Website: home-depot
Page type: customer-info-address
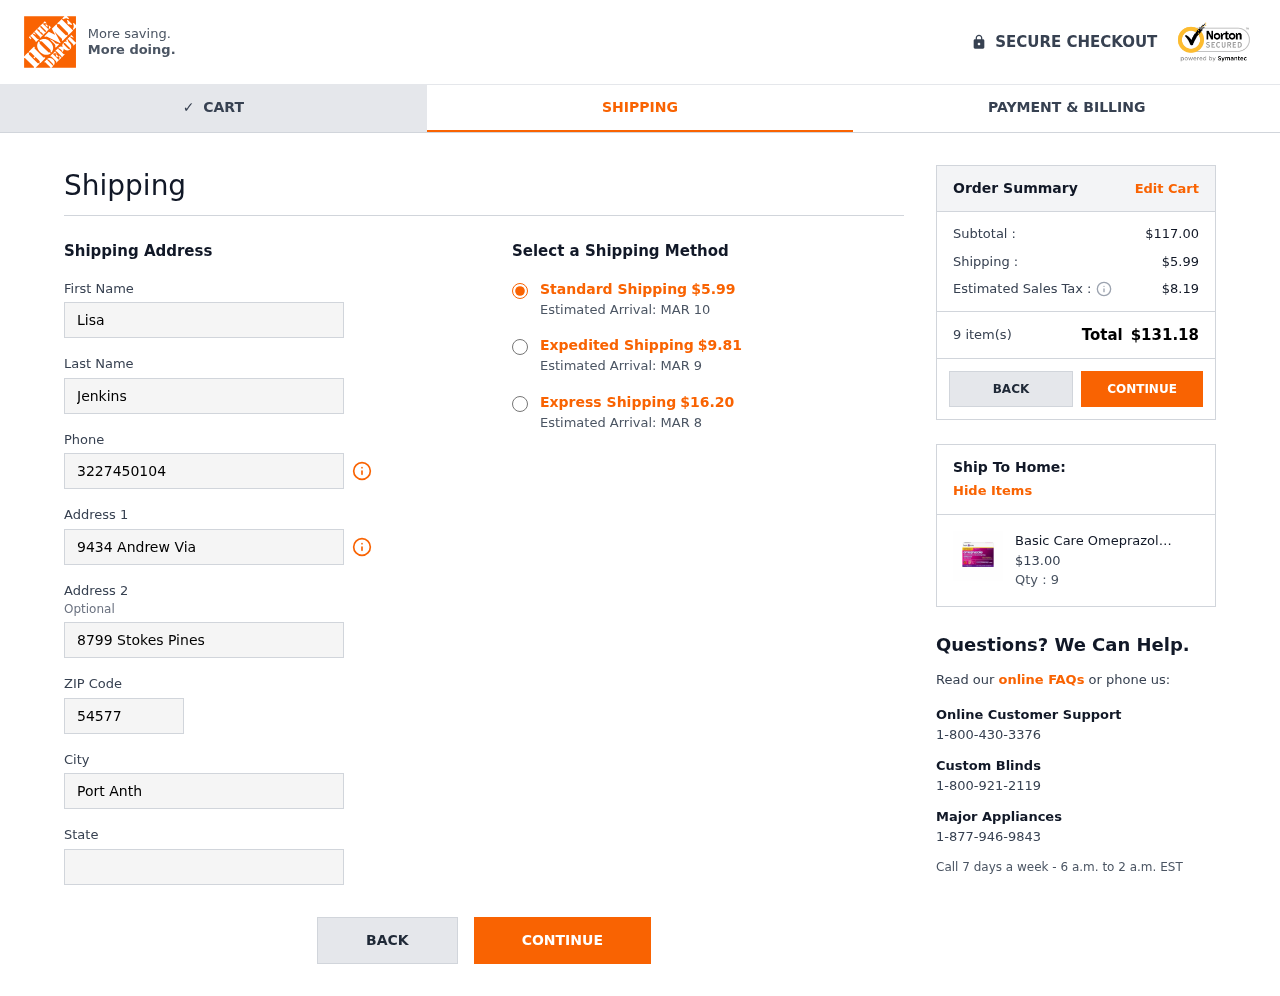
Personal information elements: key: PII_CITY
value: Port Anthonyfort
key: PII_FIRSTNAME
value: Lisa
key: PII_LASTNAME
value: Jenkins
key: PII_PHONE
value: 3227450104
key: PII_POSTCODE
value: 54577
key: PII_STATE
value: Minnesota
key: PII_STREET
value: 9434 Andrew Via
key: PII_STREET2
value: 8799 Stokes Pines
Product elements: key: PRODUCT1_NAME
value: Basic Care Omeprazole Orally Disintegrating Tablets, Strawberry Flavor, 14 Count
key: PRODUCT1_PRICE
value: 13
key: PRODUCT1_QUANTITY
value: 9
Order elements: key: ORDER_SHIPPING_COST
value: $5.99
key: ORDER_DELIVERY_DATE
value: Estimated Arrival: MAR 10
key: ORDER_SHIPPING_COST_EXPEDITED
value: $9.81
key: ORDER_DELIVERY_DATE_EXPEDITED
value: Estimated Arrival: MAR 9
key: ORDER_SHIPPING_COST_EXPRESS
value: $16.20
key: ORDER_DELIVERY_DATE_EXPRESS
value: Estimated Arrival: MAR 8
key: ORDER_SUBTOTAL
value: $117.00
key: ORDER_TAX
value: $8.19
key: ORDER_NUM_ITEMS
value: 9 item(s)
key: ORDER_TOTAL
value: $131.18